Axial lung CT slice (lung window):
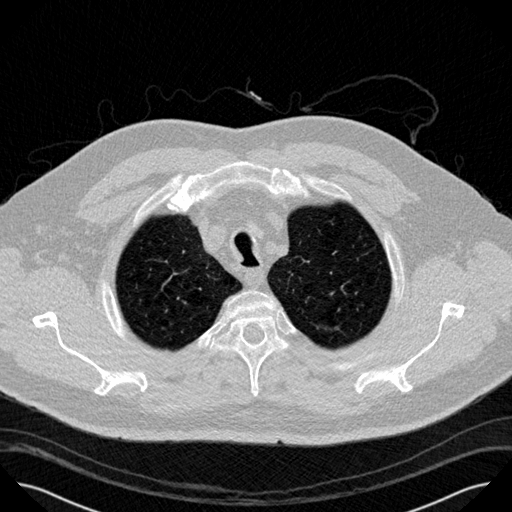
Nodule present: no